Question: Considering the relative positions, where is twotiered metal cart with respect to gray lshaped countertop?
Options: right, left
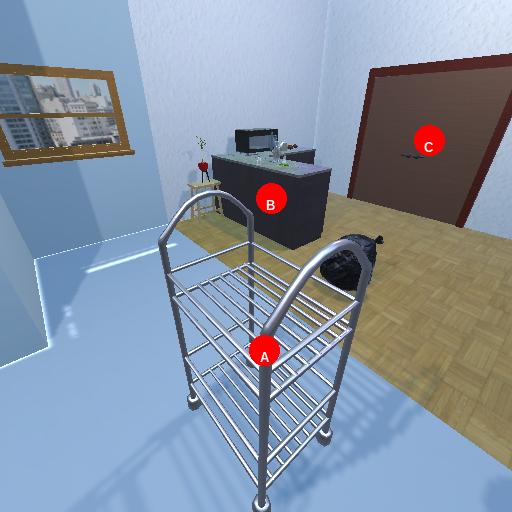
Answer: right